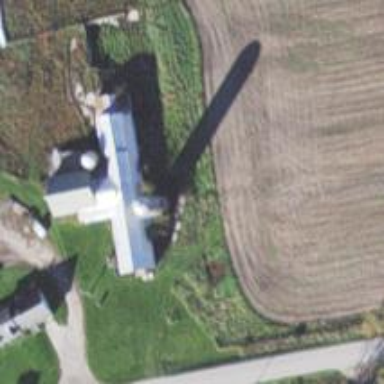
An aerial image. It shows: Silo.